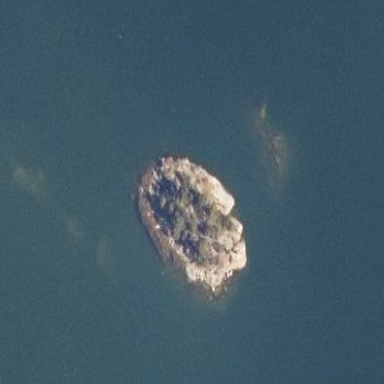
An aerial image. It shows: Islet along the coastline.